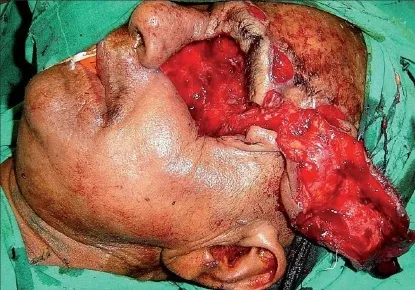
Detachment of forehead flap and removal of dirty granulation tissue.
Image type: medical_photograph (other_medical_photograph)